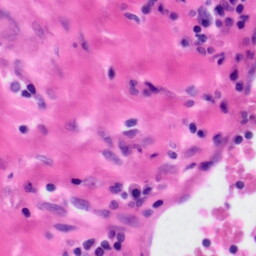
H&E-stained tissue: Tonsil